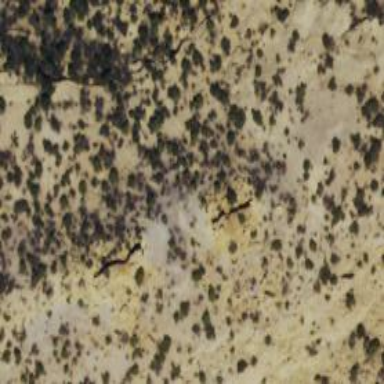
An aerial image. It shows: Natural cliff.